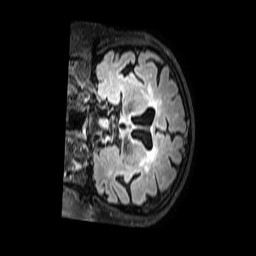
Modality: FLAIR
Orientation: coronal
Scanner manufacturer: philips
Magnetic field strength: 3 T
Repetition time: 4.8 s
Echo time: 0.2792 s